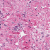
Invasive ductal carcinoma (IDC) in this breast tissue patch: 0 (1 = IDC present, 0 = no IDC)